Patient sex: M
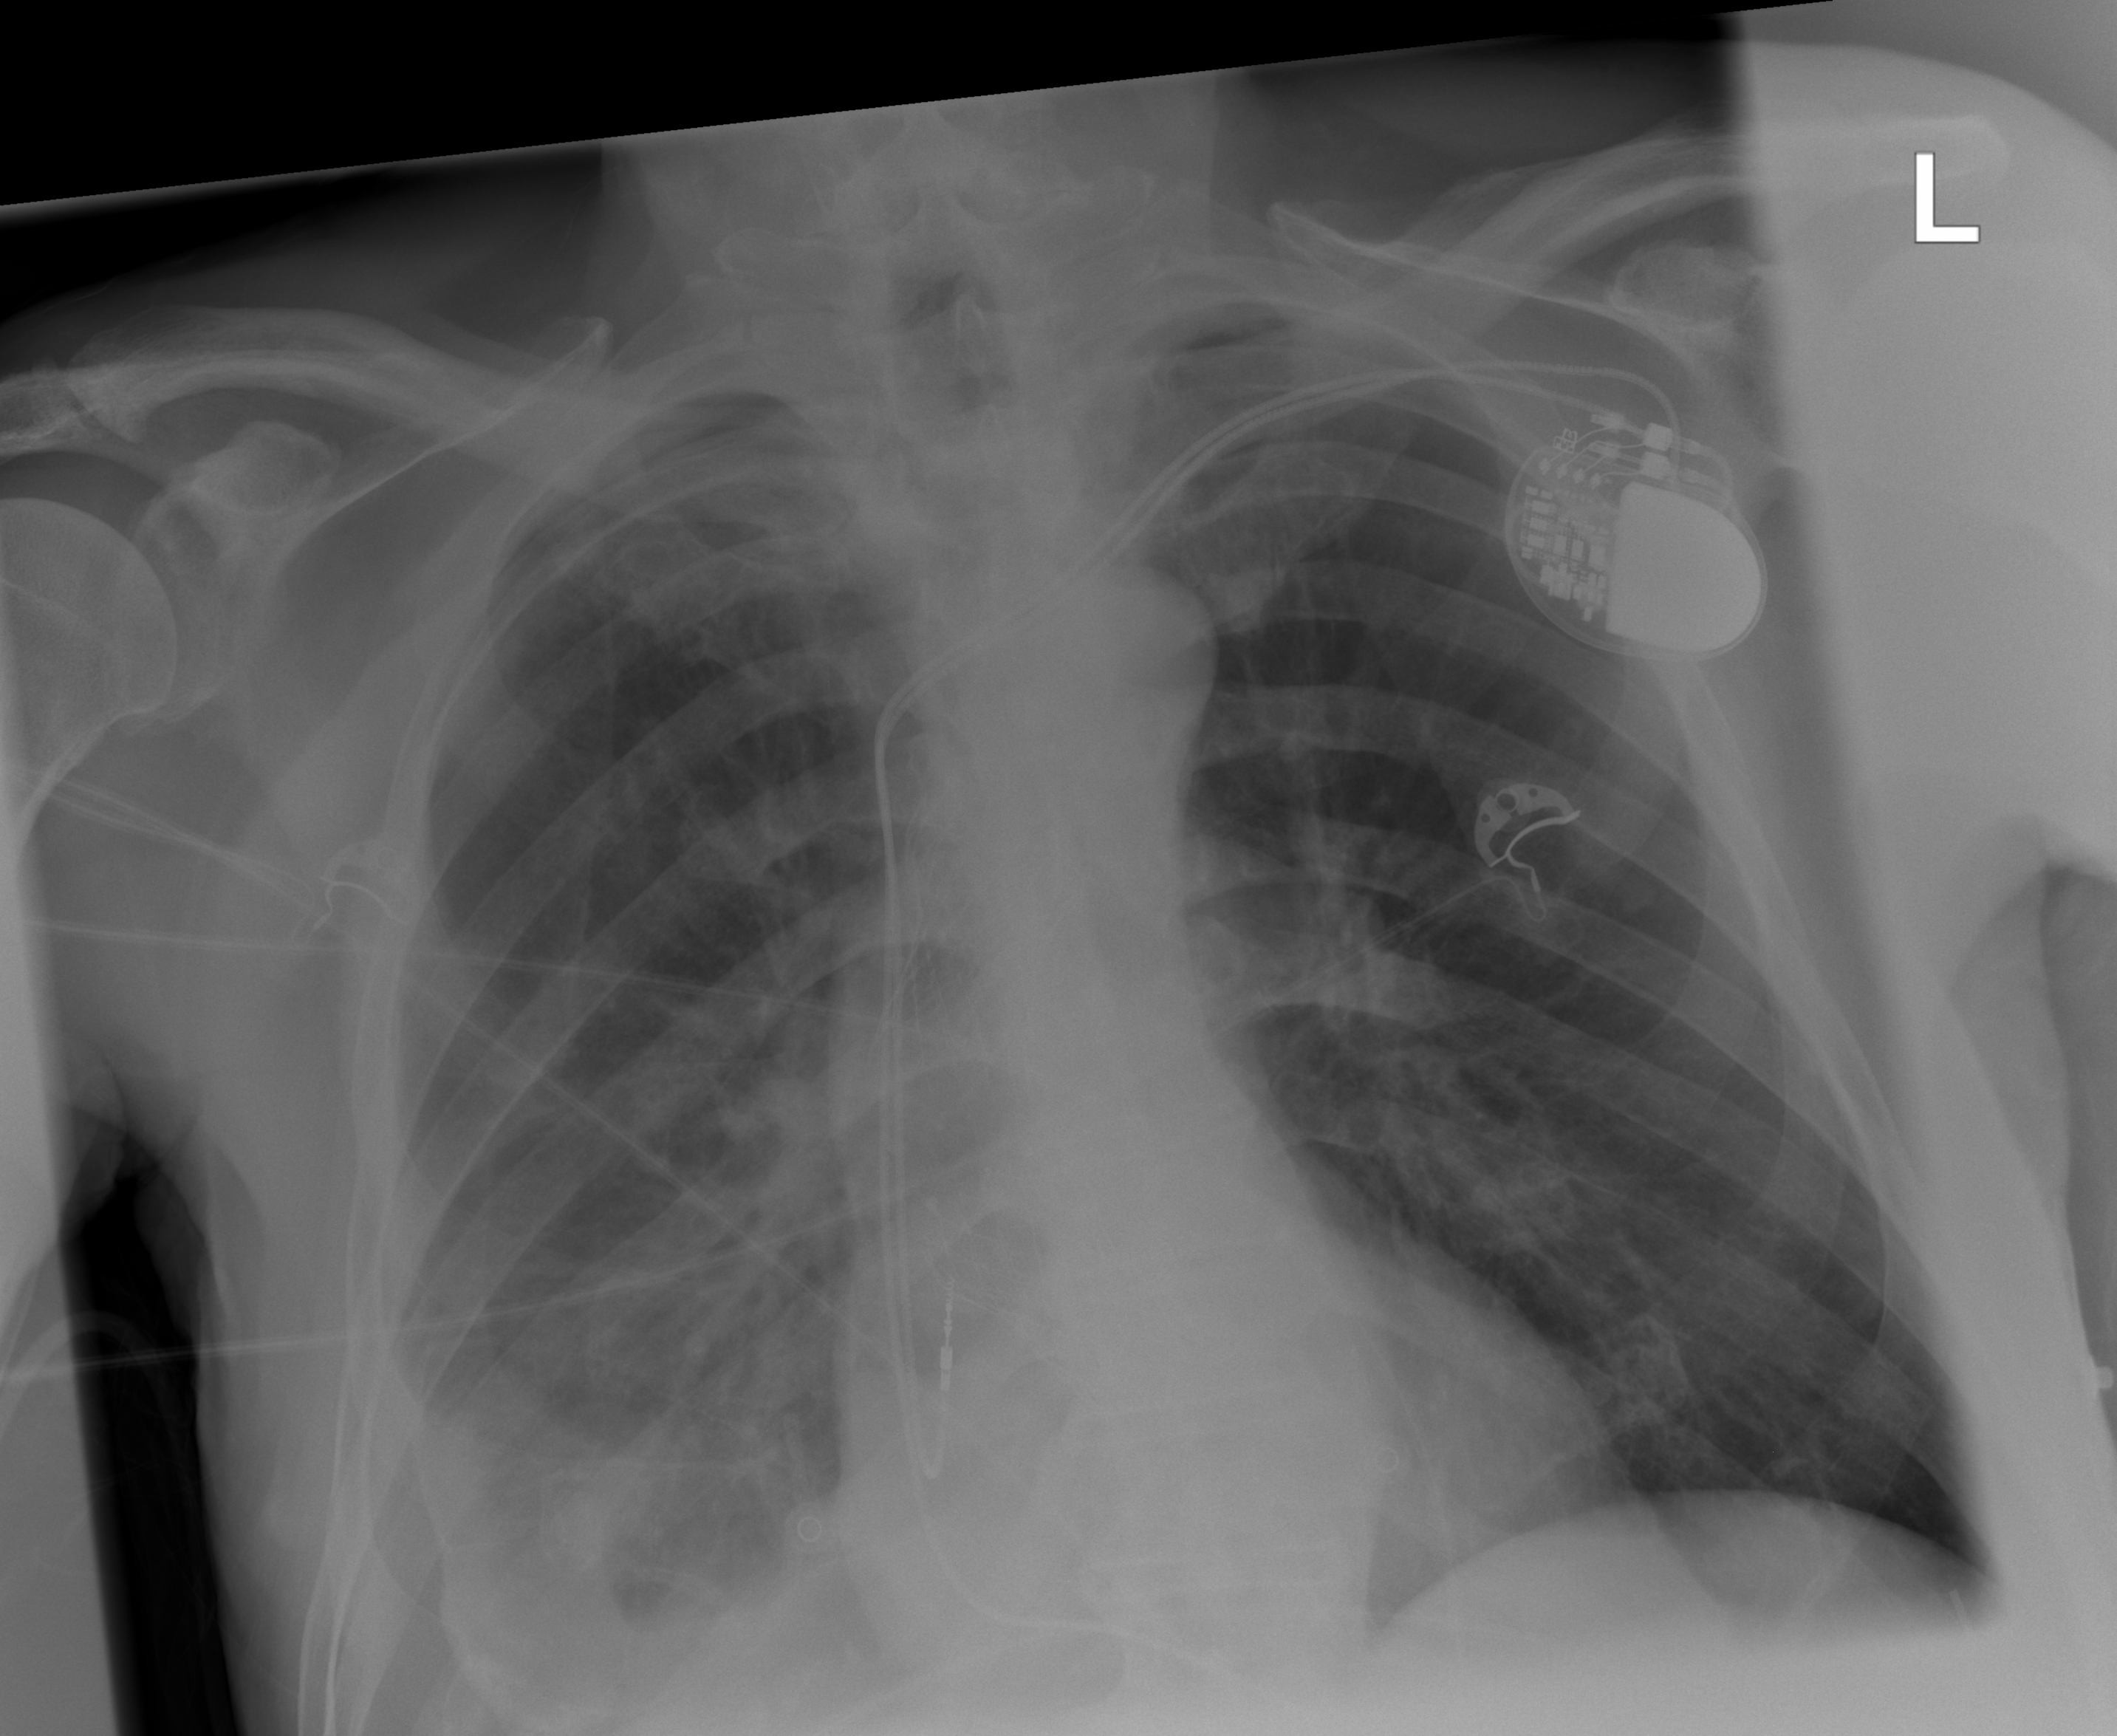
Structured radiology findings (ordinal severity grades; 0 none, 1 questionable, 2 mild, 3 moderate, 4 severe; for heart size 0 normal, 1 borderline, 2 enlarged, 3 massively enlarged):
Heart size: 0
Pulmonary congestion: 0
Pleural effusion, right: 2
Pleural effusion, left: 0
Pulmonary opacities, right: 2
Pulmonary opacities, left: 0
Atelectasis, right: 2
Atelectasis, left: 0